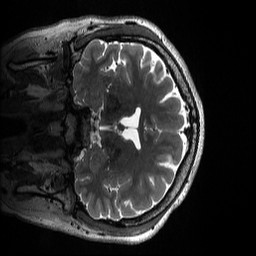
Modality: T2w
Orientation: coronal
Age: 31
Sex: female